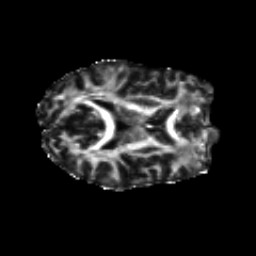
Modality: FA
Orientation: axial
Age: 28
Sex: female
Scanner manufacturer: siemens
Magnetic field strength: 3 T
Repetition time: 8.8 s
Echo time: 0.085 s